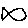
Label: fish